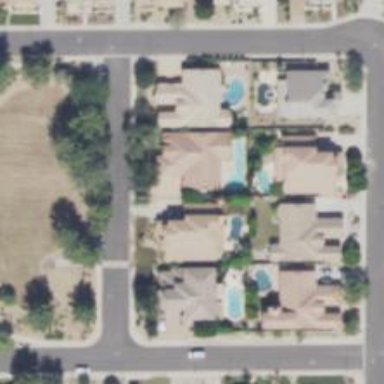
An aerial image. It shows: Outdoor swimming pool located on leisure land.